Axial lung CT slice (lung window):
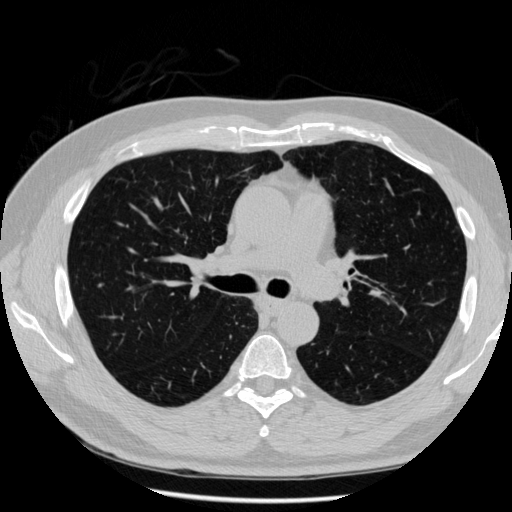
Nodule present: no